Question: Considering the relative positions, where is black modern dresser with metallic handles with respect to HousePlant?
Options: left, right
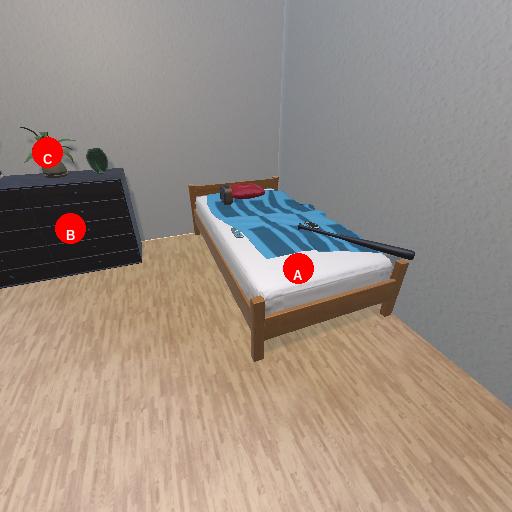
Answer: left